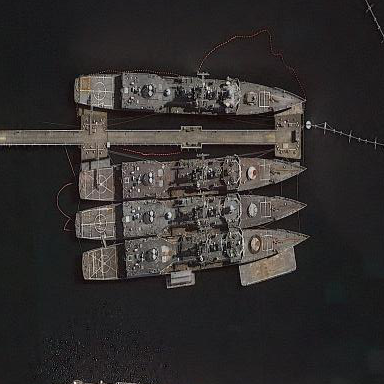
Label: destroyer